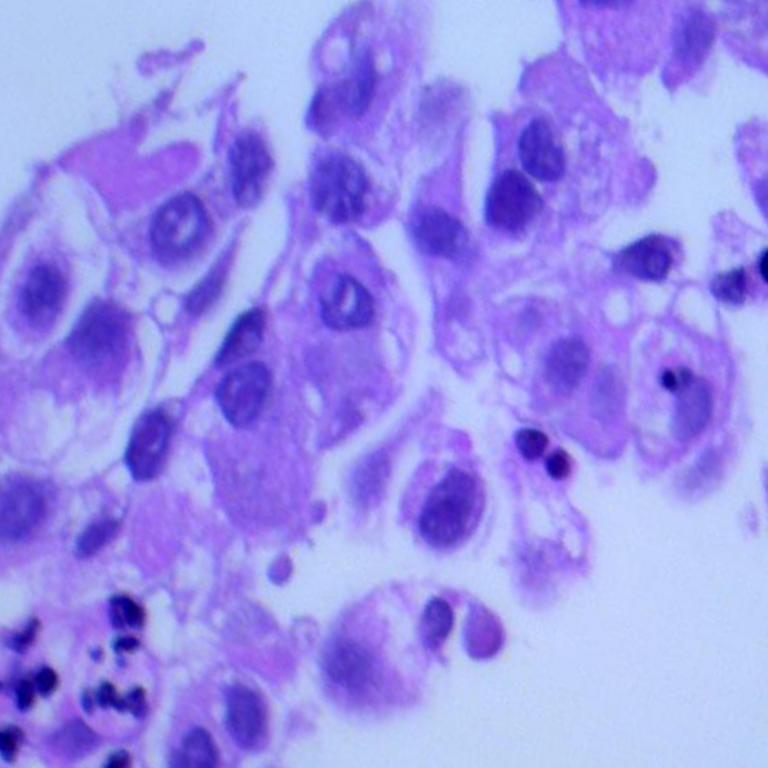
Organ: lung
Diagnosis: adenocarcinomas